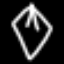
Label: diamond